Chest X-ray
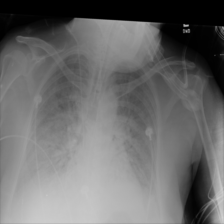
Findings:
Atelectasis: negative
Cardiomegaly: negative
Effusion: negative
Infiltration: negative
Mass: negative
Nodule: negative
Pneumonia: negative
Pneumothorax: negative
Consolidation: positive
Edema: negative
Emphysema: negative
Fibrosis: negative
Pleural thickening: negative
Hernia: negative